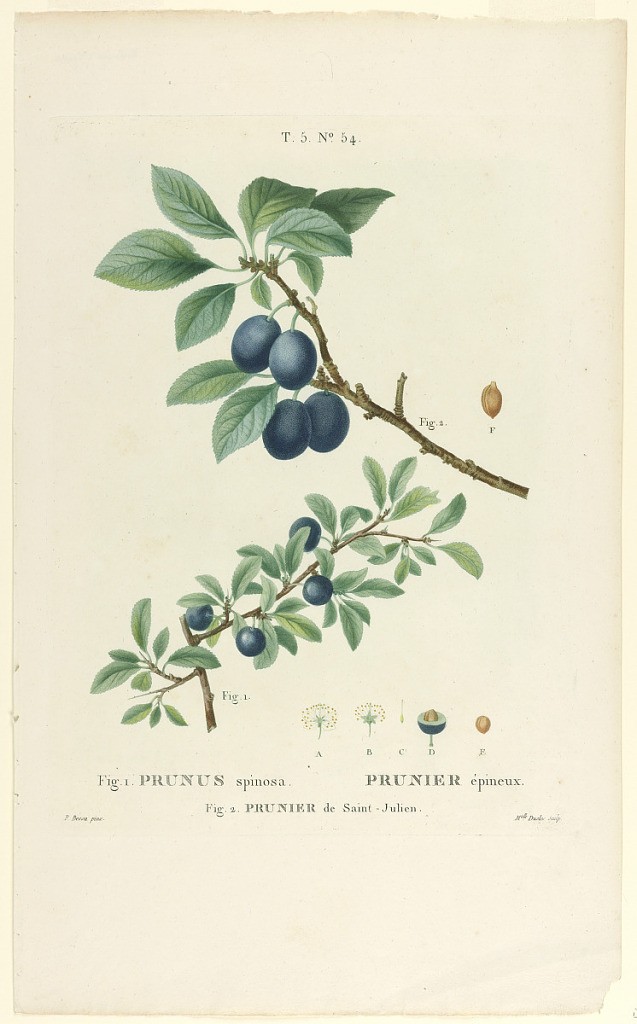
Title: Prunus spinosa; Prunier de St. Julien
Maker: Mlle. Duclos, French, born ca. 1845
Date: ca. 1820
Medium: Engraving, brush and watercolor on paper
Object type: Print
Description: Above, a twig with leaves and four large ripe plums. Center, right, a pit. Below, another twig with smaller leaves and plums. Lower right, the flower, cross-section and pit. Title in Latin and French below, and the artists' names.